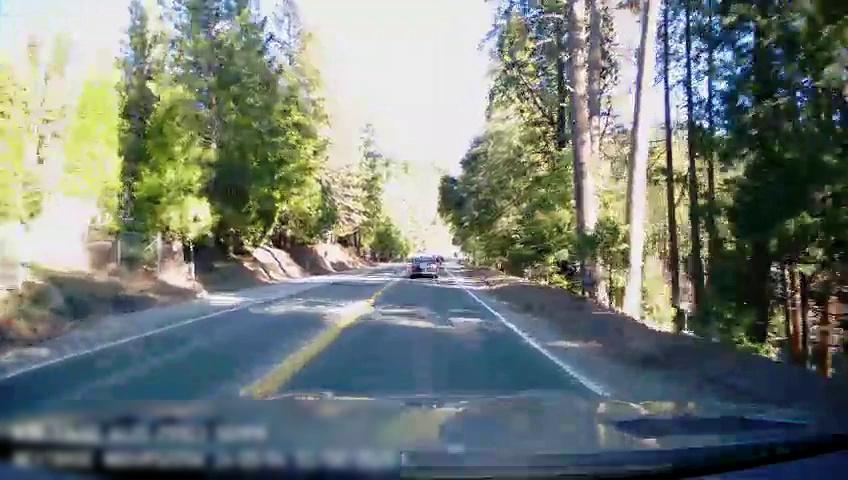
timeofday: Day
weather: Sunny
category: Drivable Space
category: Vehicles | Car
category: Vehicles | Car
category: Lanes | Opposite Lane
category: Lanes | Opposite Lane
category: Lanes | Current Lane
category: Lanes | Current Lane